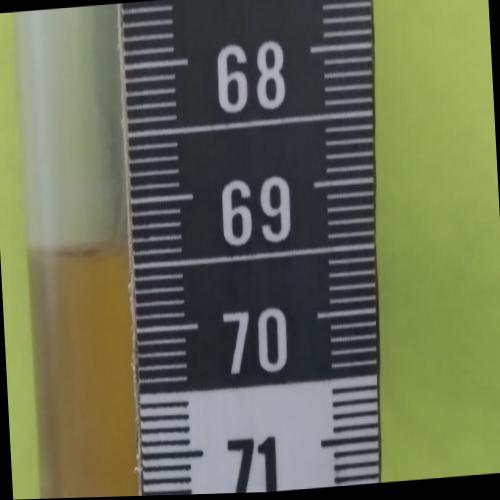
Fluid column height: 69.3 cm